Field crop: maize
Growth stage: 1
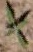
Species: atriplex